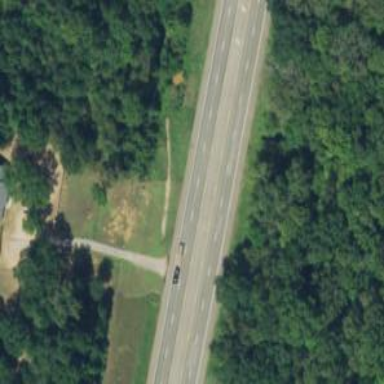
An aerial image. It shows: Trunk highway.